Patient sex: F
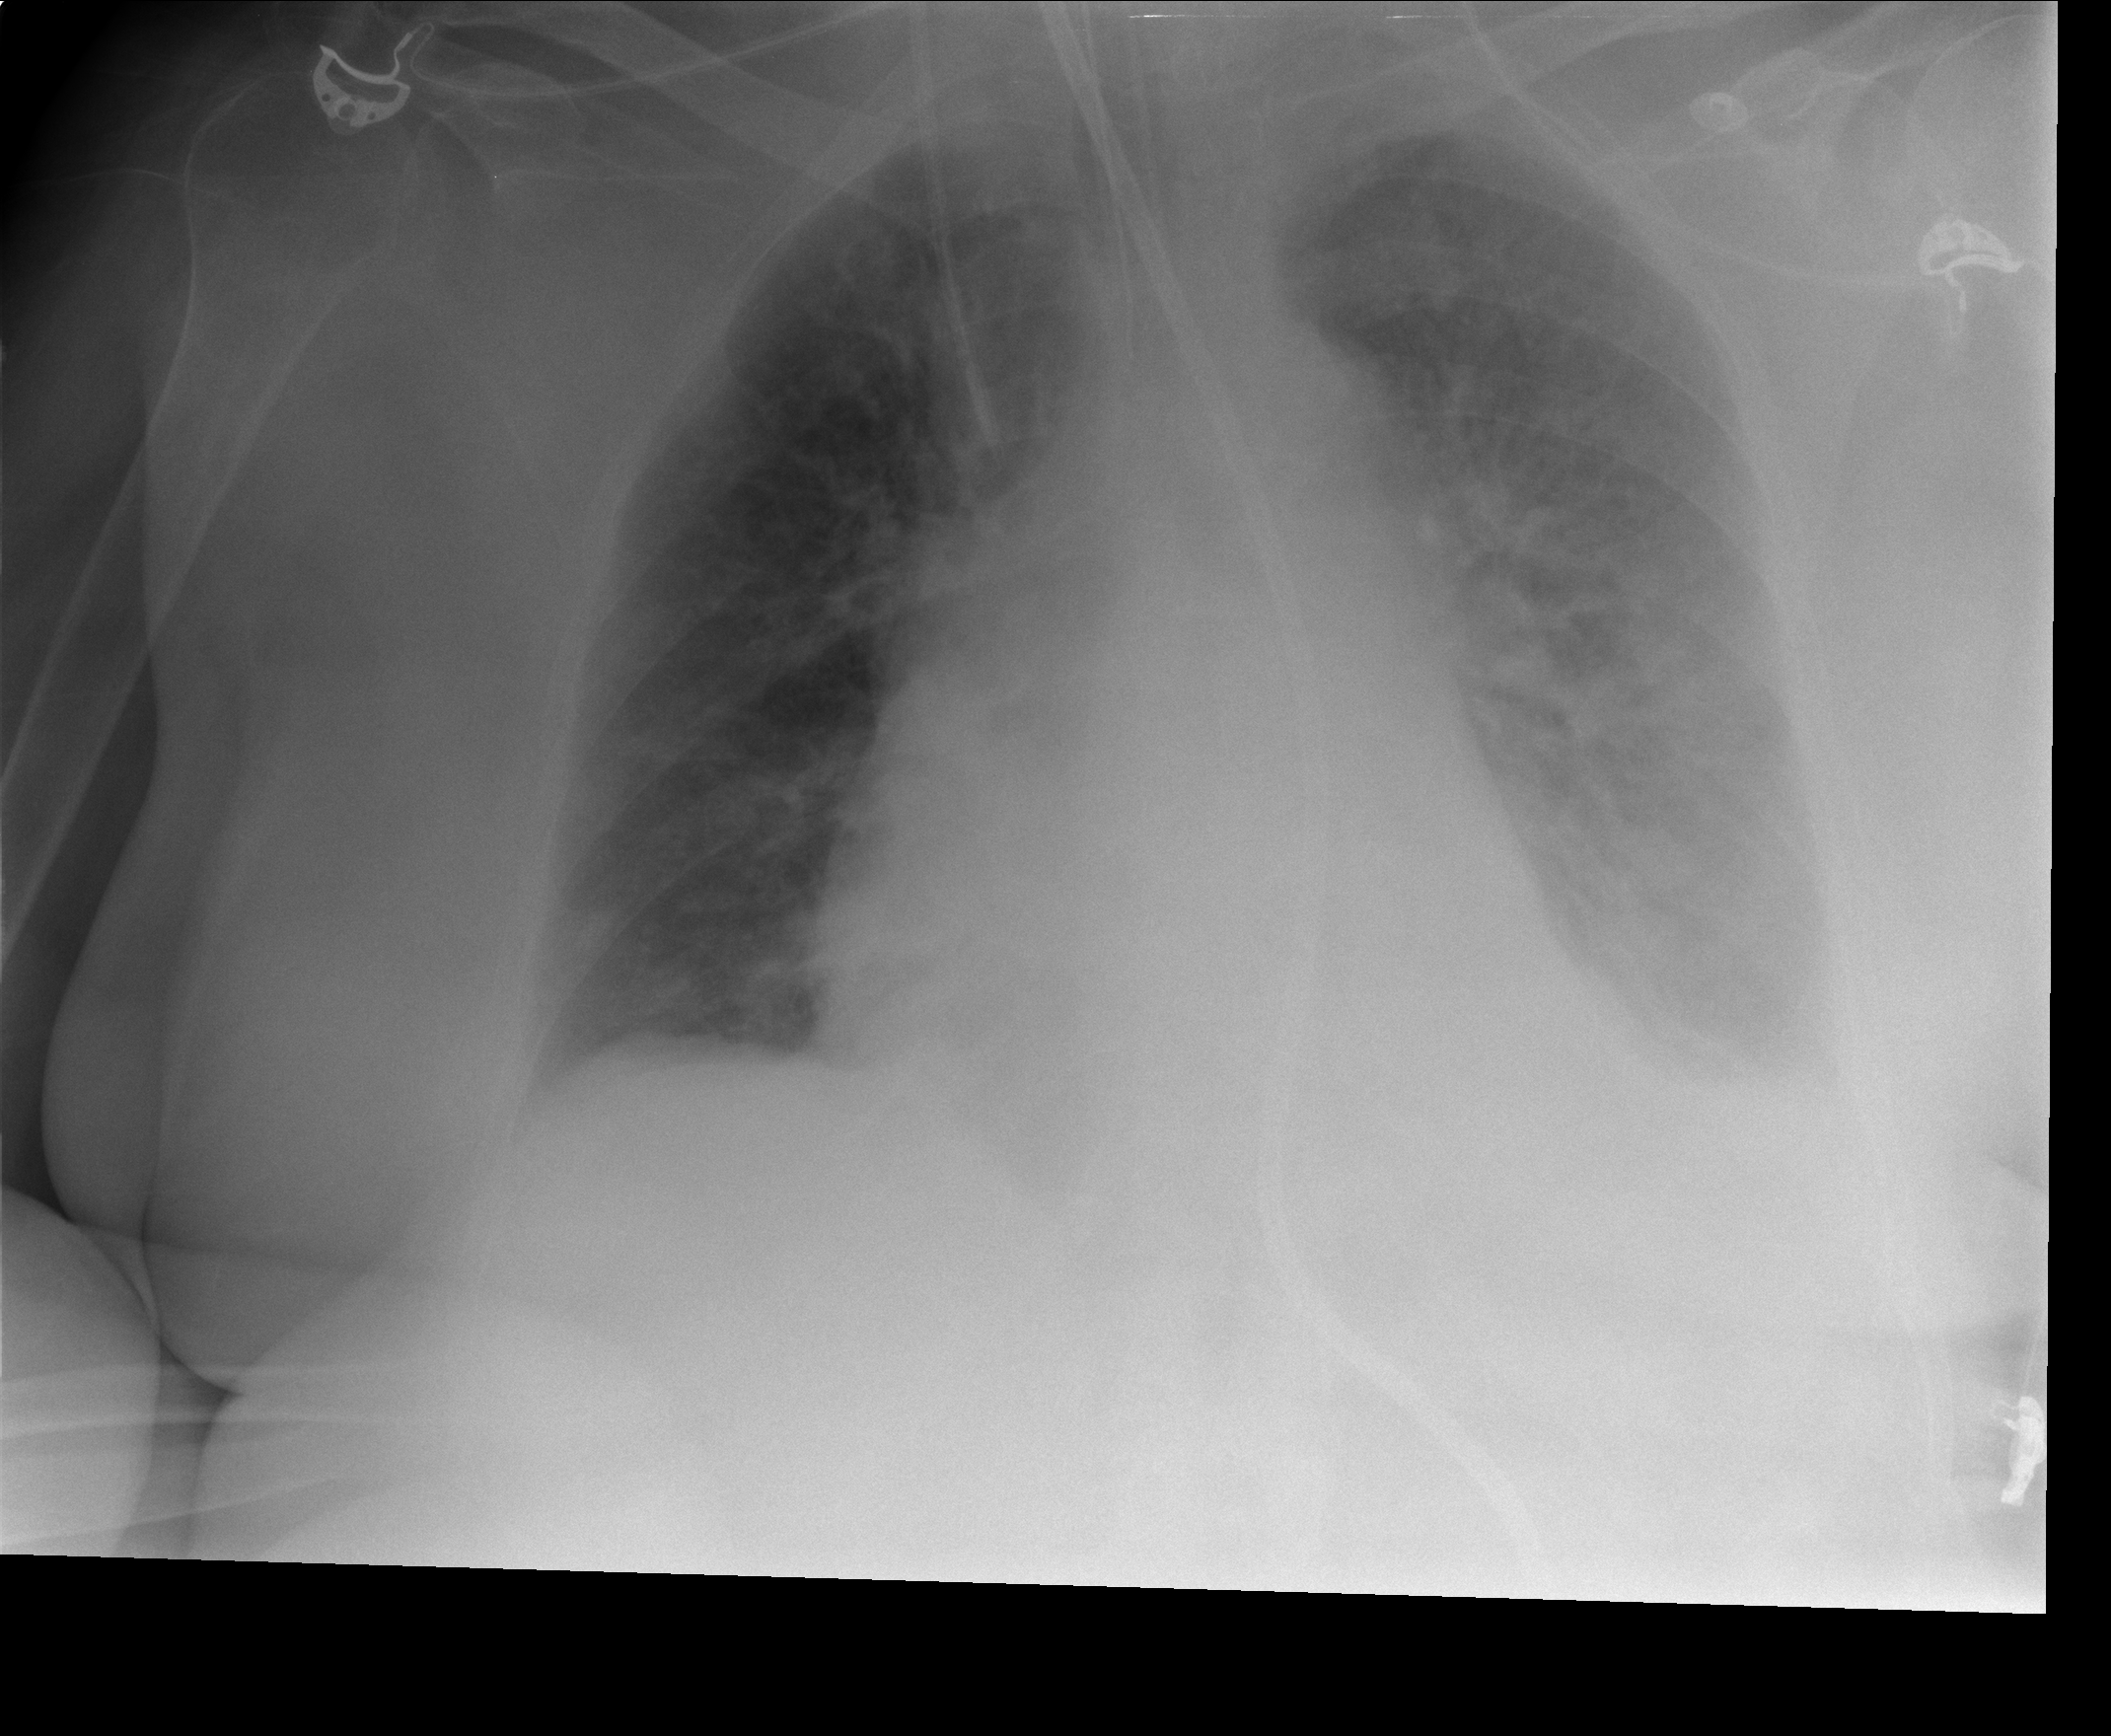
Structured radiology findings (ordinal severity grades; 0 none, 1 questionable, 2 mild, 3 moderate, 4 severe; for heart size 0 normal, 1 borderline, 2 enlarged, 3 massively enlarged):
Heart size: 2
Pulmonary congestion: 3
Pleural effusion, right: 0
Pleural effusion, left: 2
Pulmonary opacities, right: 2
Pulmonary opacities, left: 2
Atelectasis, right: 1
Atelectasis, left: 2